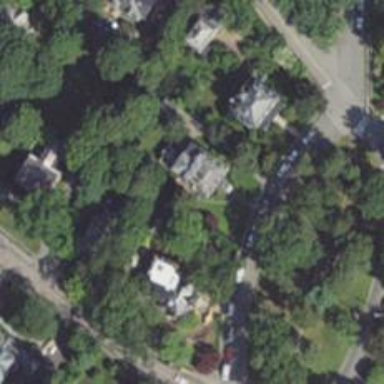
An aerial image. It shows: Park located in historic district.